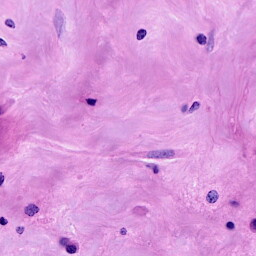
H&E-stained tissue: Breast